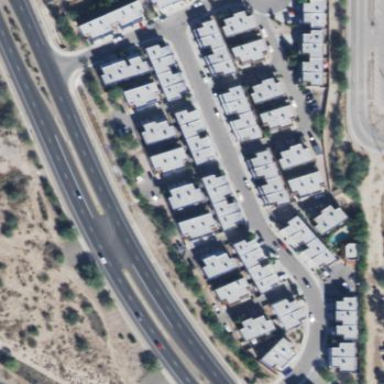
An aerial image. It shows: Residential area with townhomes.